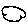
Label: cloud